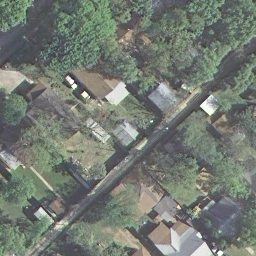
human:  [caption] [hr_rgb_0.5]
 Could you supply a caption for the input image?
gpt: It is a medium residential area with a narrow road goes through this area .

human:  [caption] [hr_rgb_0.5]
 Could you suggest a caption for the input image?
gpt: A medium residential area with plants flurish .

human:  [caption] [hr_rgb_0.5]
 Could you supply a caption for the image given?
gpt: Many houses arranged neatly surrounded by verdant trees in the medium residential area .

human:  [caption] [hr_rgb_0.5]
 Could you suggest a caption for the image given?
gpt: A medium residential area with many houses arranged neatly .

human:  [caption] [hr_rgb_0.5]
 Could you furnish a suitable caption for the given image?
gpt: This is a medium residential area with a narrow road goes through this area .